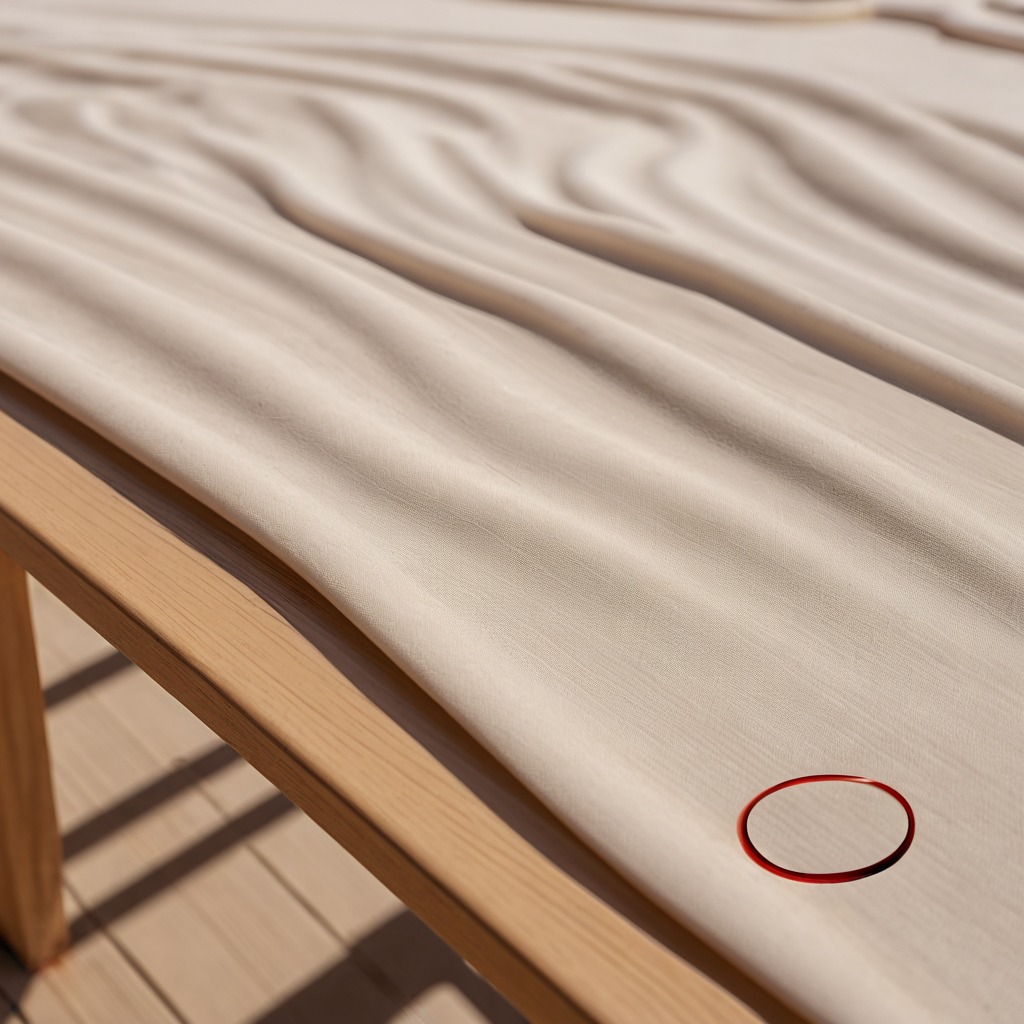
A rubber O-ring lying on the wooden table.